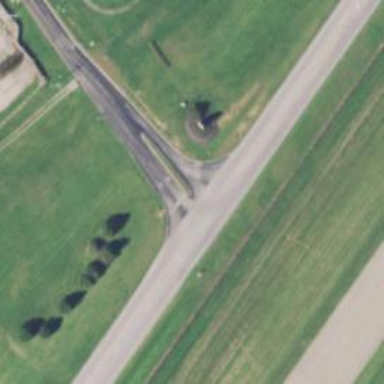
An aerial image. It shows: Tertiary road.